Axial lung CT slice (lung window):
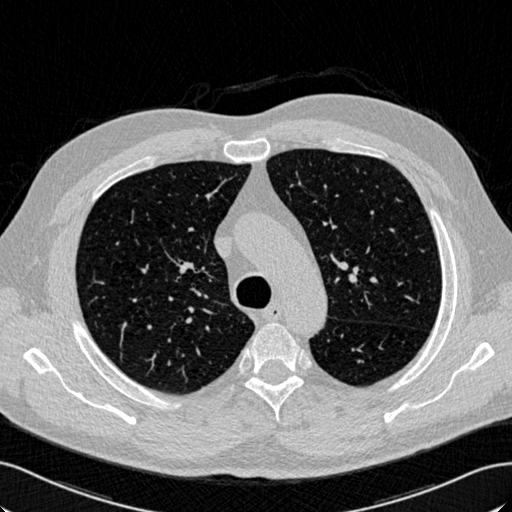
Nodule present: no